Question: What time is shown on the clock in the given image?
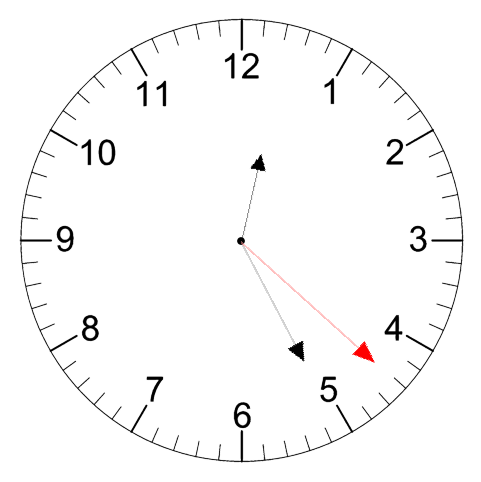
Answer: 12:25:22